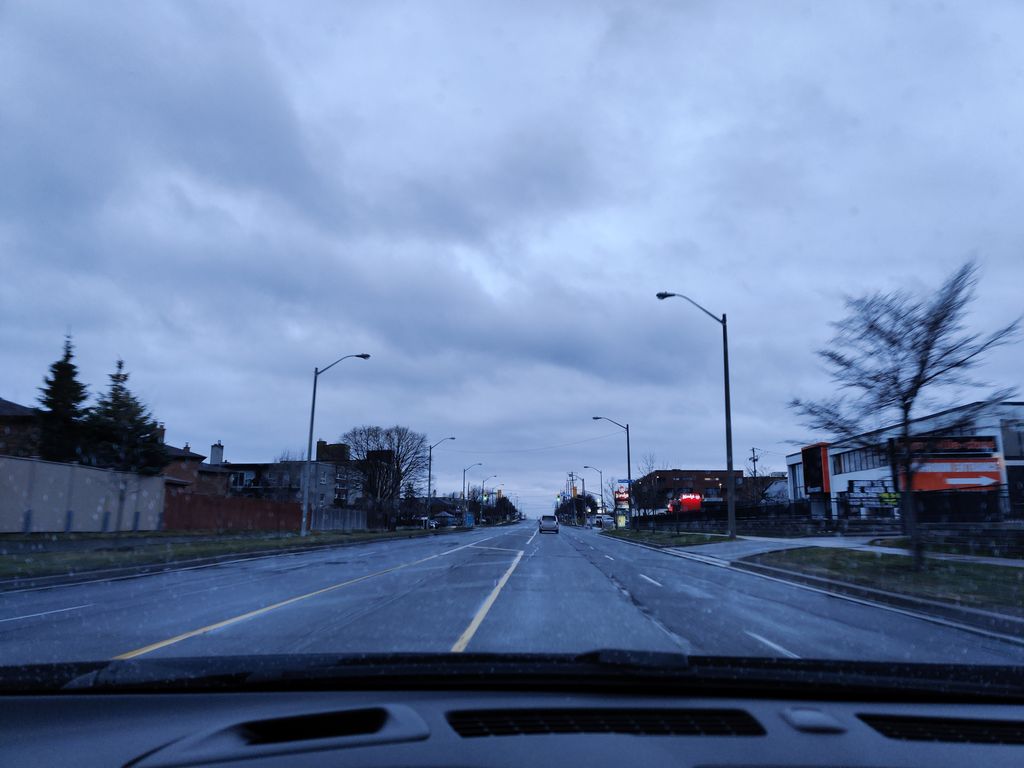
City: toronto